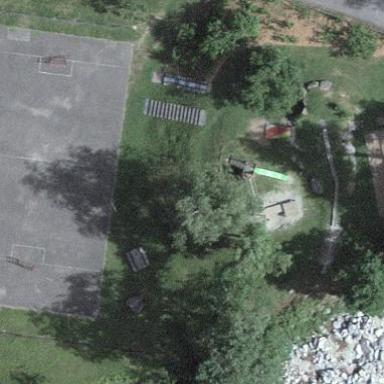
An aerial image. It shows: Playground area for leisure land.